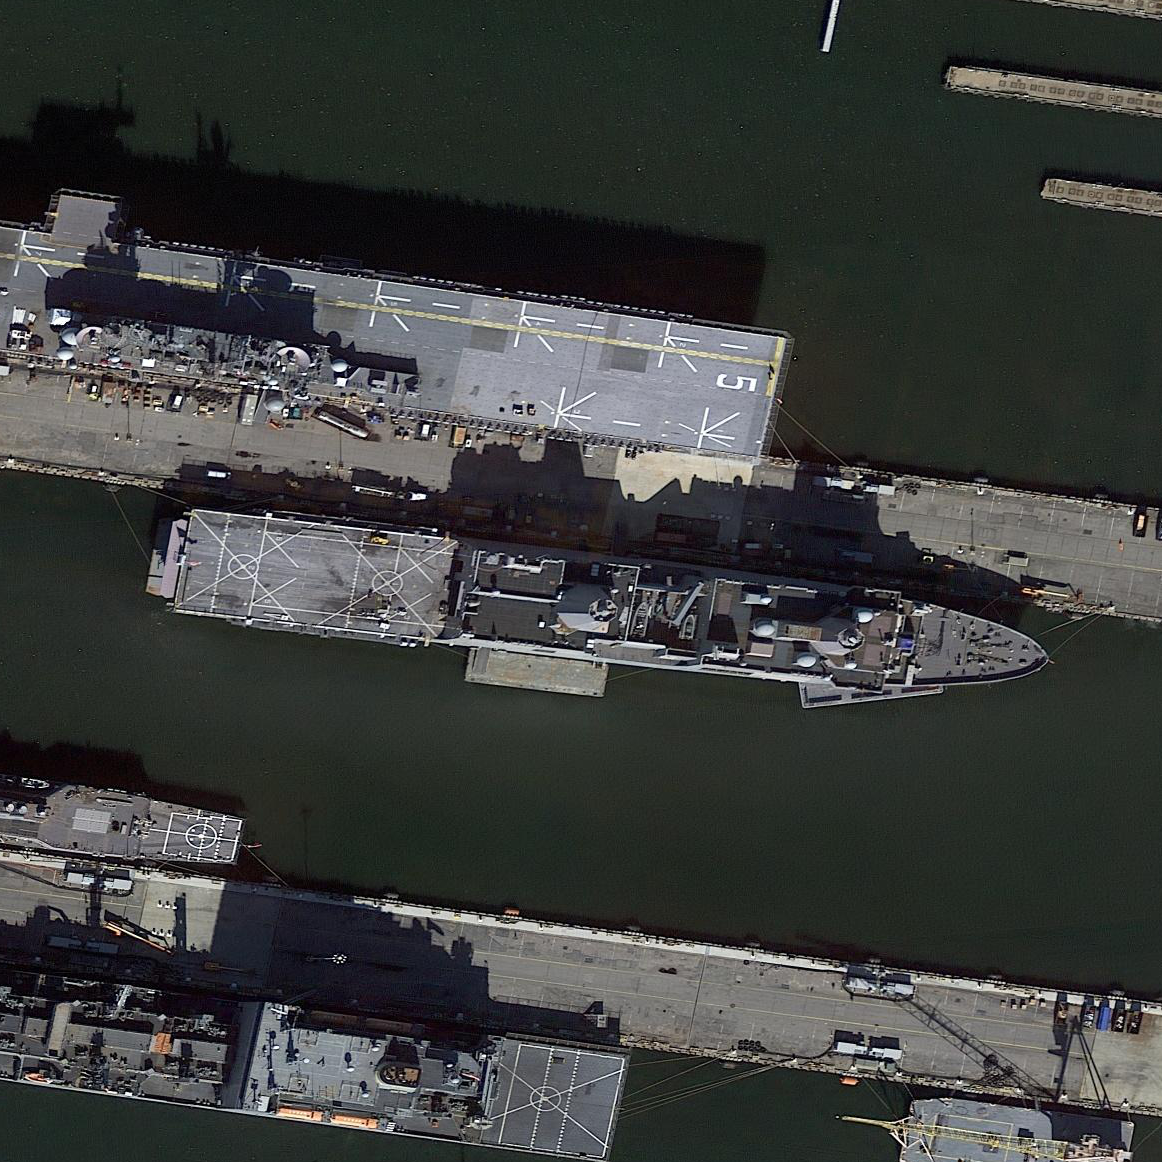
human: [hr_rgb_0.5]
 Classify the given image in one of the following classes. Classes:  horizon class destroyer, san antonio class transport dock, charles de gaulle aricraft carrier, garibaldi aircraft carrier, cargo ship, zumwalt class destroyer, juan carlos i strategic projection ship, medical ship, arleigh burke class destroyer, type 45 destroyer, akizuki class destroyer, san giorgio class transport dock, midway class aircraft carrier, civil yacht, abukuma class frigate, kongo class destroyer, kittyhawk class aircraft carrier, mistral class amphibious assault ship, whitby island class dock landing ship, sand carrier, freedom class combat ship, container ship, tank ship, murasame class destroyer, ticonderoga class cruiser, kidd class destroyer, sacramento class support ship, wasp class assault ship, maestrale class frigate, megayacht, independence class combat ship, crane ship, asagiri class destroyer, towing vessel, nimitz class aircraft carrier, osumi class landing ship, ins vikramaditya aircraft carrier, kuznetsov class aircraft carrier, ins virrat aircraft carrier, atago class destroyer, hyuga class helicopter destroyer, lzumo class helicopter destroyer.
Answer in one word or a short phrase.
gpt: San Antonio class transport dock